Field crop: maize
Growth stage: 2
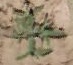
Species: atriplex